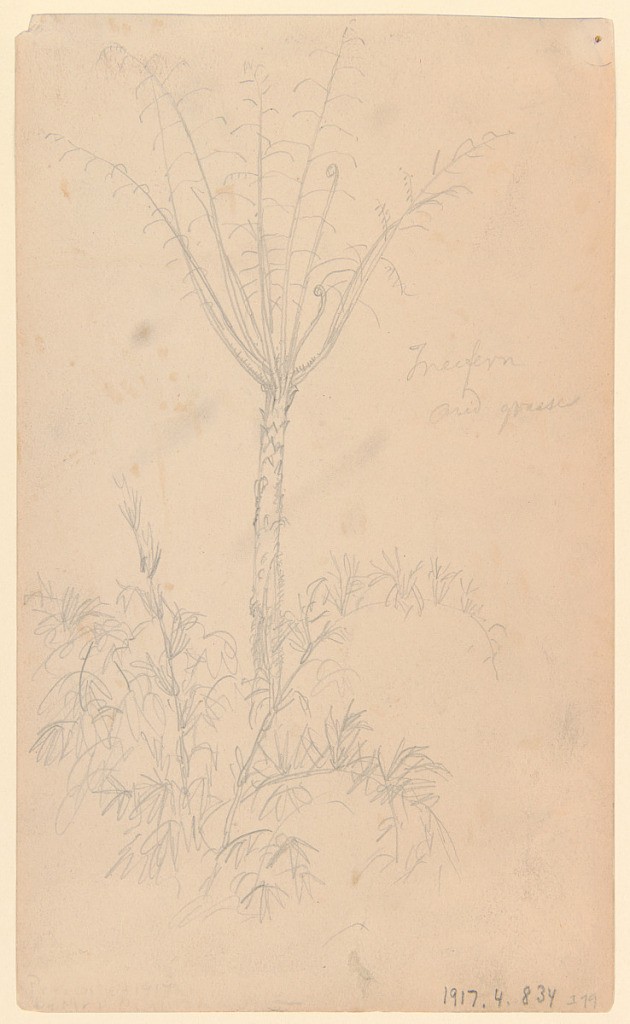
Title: Tree Fern and Grasses, Ecuador
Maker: Frederic Edwin Church, American, 1826–1900
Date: May–July 1857
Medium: Graphite on off-white wove paper
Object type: drawing
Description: Verso: Botanical sketch showing a view of a tree fern and nearby grasses in Ecuador. Rising along the vertical axis at center, the treefern has a scaly, spiny trunk and swirling, tendril-like branches that unfurl like those of a fern. Below it, long blades of grass or perhaps the tops of bamboo trees are visible.

Recto: Botanical sketch of two air plants wreathed in vines in Ecuador. At center, two air plants are shown with long, lush vines hanging off of them. Large leaves are visible throughout. At lower right, a detail of a plant with striated leaves is included.